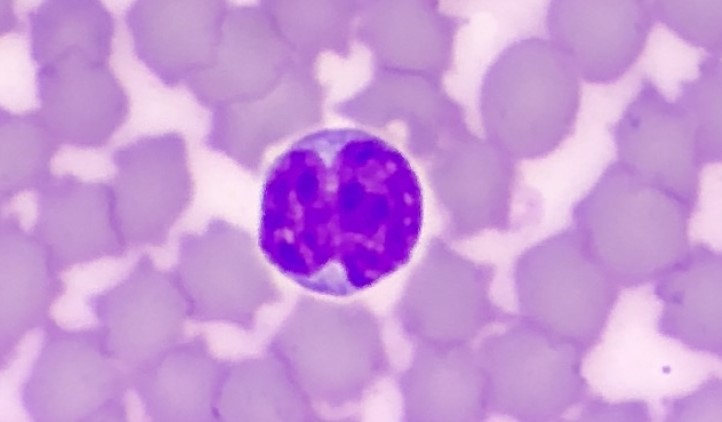
White blood cell type: Neutrophil